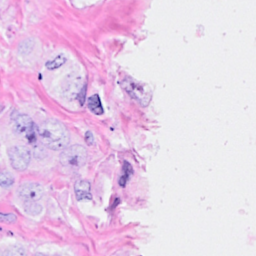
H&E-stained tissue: Breast